Field crop: maize
Growth stage: 2
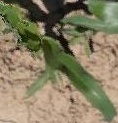
Species: maize